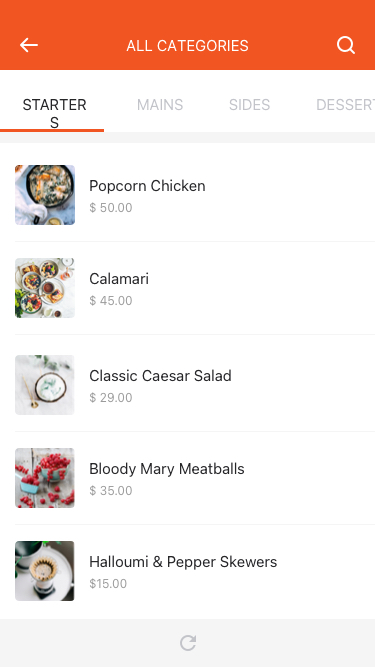
Text in this UI design:
Popcorn Chicken
$ 50.00
Calamari
$ 45.00
Classic Caesar Salad
$ 29.00
Bloody Mary Meatballs
$ 35.00
Halloumi & Pepper Skewers
$15.00
Starters
Mains
Sides
Desserts